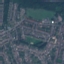
Land use / land cover: Residential